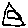
Label: triangle